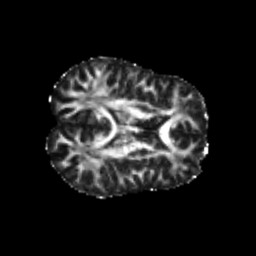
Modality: FA
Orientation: axial
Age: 25
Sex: male
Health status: healthy
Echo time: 0.074 s